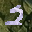
Label: 2